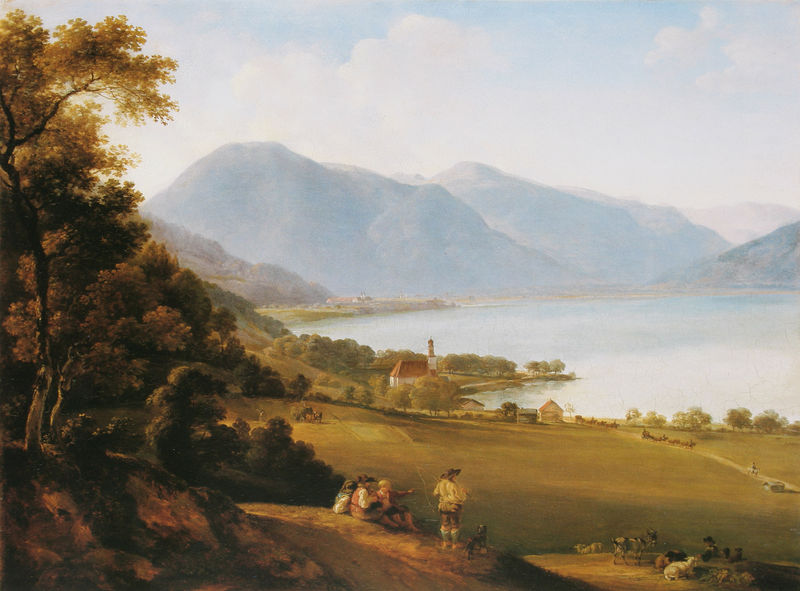
Titel: Der Tegernsee
Künstler: Johann Georg von Dillis
Institution: Privatbesitz
Schlagwörter: baum, berg, blau, gemälde, gruppe, himmel, laub, wasser, wolken, bäume, fluss, gelb, grün, kirchturm, landschaft, menschen, ocker, see, sitzen, teich, ufer, braun, hell, hut, ausblick, blick, gebäude, gras, haus, hund, park, schnee, tier, tiere, weg, wiese, wolke, blicke, öl, erde, feld, felder, ferne, horizont, häuser, kühe, natur, stamm, vieh, weide, weite, büsche, einsam, flach, gewässer, hütte, kirche, wiesen, gewand, familie, personen, tal, wald, bauern, esel, kinder, pferde, rund, turm, garten, hellblau, aussicht, sommer, ort, berge, gebirge, hang, kamm, dorf, abstufungen, farbe, nebel, tag, töne, herde, kuh, alm, herbst, idylle, pause, picknick, rast, fuhrwerke, kutsche, kutschen, wagen, stille, romantik, luft, zeigen, still, betrachter, lachen, offen, rinder, bayern, kloster, zwiebelturm, alpen, idyll, wälder, lichtung, angel, heiter, laubbaum, landzunge, romantisch, kapelle, flusstal, eiche, grüngelb, schafe, hirte, hirten, schäfer, ziege, bergsee, öffnen, ziegen, halbinsel, lieblich, hüter, kochelsee, farbtöne, menschens, schweifen, brün, milde, bauk